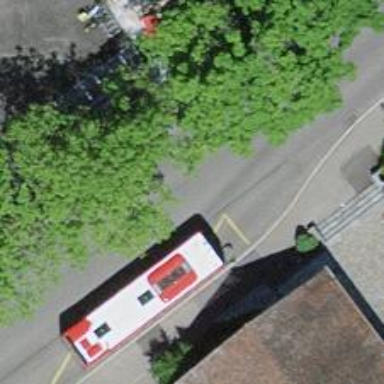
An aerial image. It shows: Bus stop with stop position for public transport.